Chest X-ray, AP view. Patient: 64 years old, sex F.
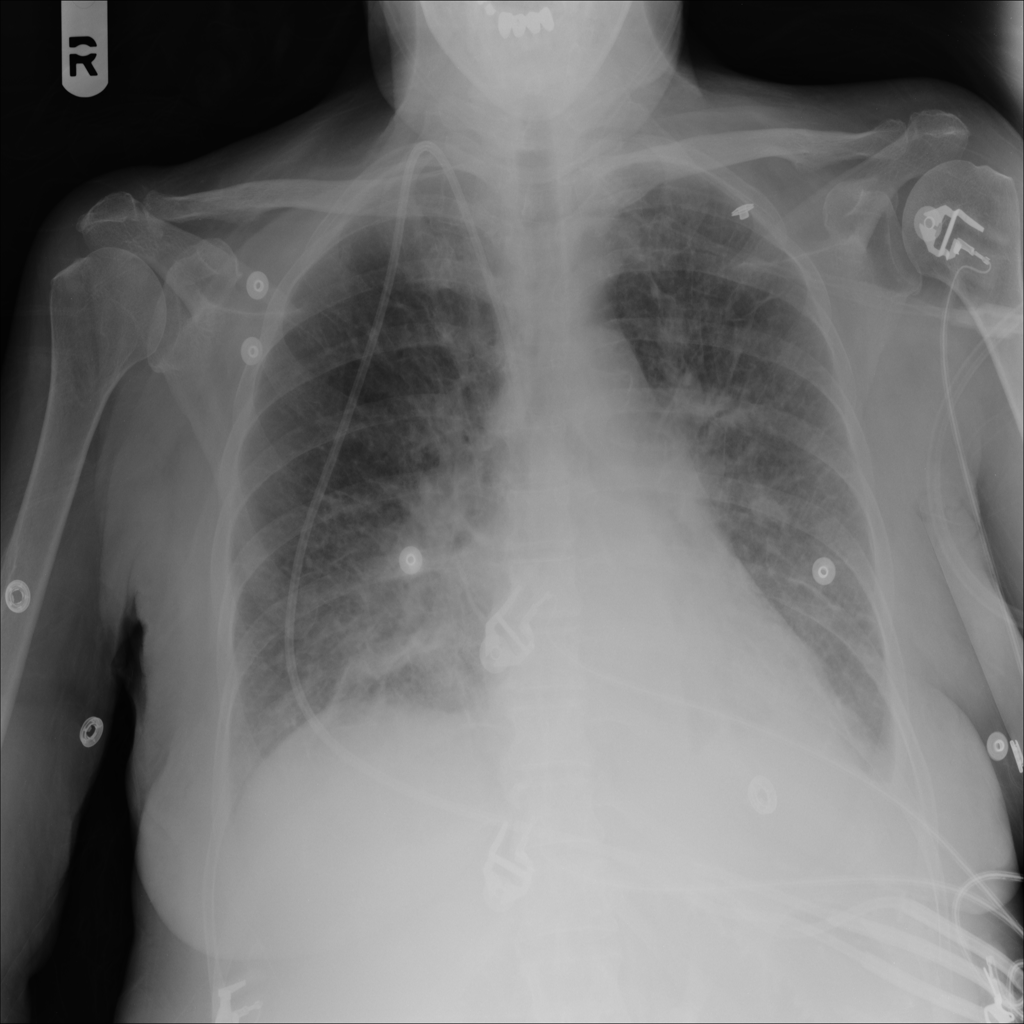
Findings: Edema, Infiltration